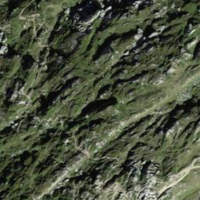
EUNIS habitat code: 43
Species observed at this site:
Empetrum nigrum
Rhododendron ferrugineum
Erebia tyndarus
Linaria cannabina
Sempervivum montanum
Anthus spinoletta
Geum montanum
Vaccinium myrtillus
Vaccinium vitis-idaea
Vaccinium uliginosum